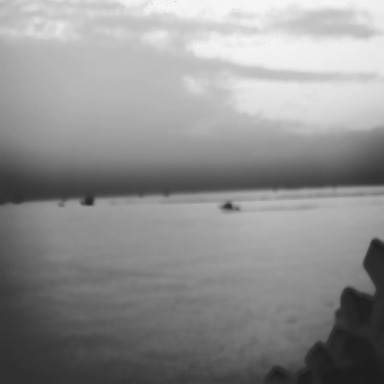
There are four bulk_carriers in the infrared image.